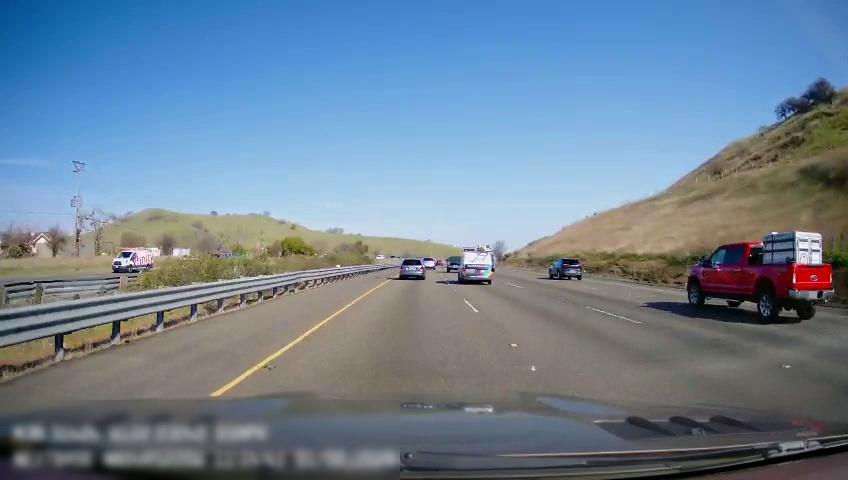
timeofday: Day
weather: Sunny
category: Drivable Space
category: Drivable Space
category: Vehicles | Van
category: Vehicles | Truck
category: Vehicles | SUV
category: Vehicles | Truck
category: Vehicles | Truck
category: Vehicles | SUV
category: Vehicles | Van
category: Vehicles | SUV
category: Lanes | Current Lane
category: Lanes | Current Lane
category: Lanes | Alternate Lane
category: Lanes | Alternate Lane